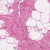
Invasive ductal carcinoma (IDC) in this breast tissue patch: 0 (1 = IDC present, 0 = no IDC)